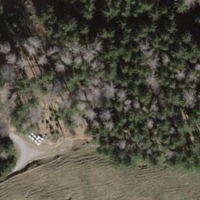
EUNIS habitat code: 43
Species observed at this site:
Vaccinium myrtillus